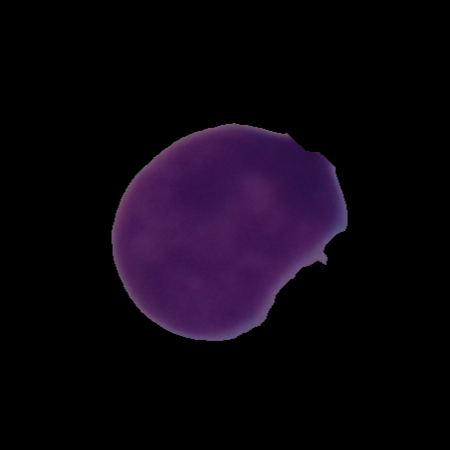
Label: cancer